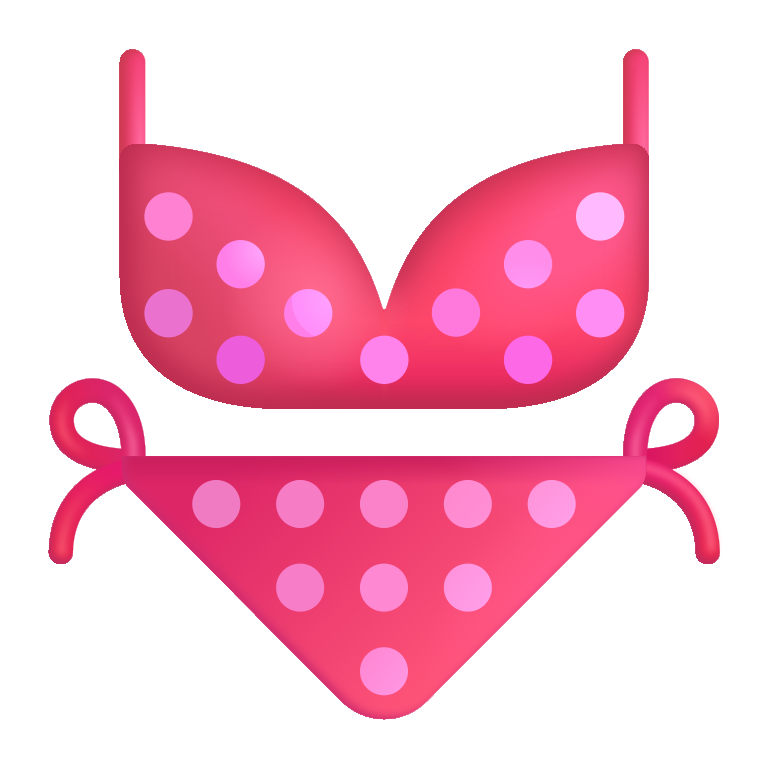
bikini color